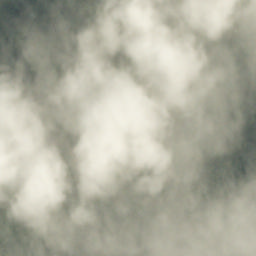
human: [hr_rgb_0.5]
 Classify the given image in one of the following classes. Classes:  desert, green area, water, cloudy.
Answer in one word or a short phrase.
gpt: cloudy